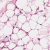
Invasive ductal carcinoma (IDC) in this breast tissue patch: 0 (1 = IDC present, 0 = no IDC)